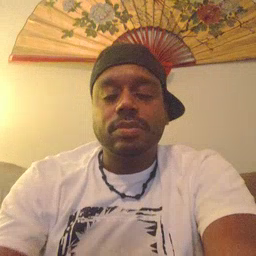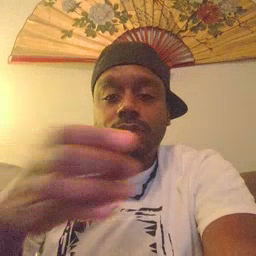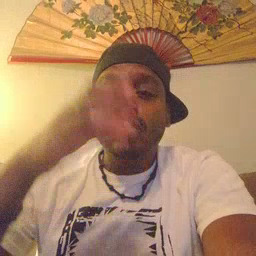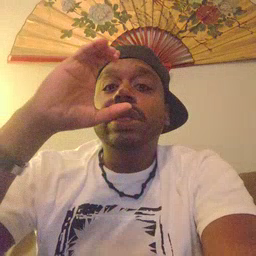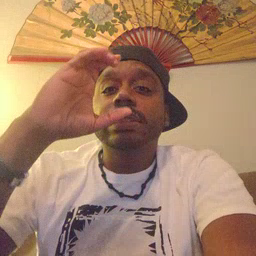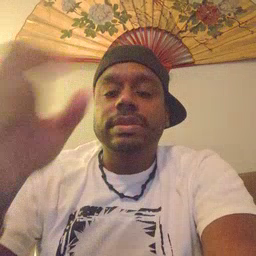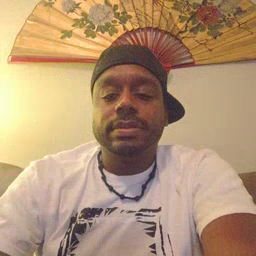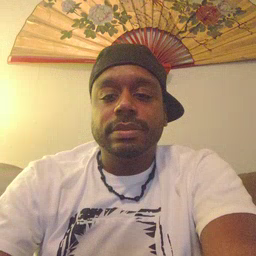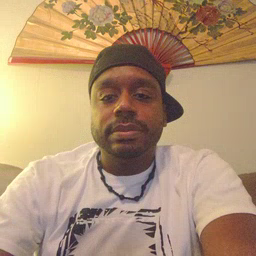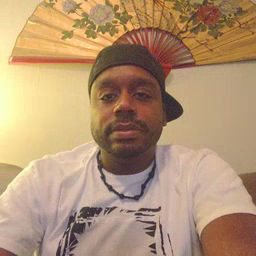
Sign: drink